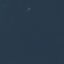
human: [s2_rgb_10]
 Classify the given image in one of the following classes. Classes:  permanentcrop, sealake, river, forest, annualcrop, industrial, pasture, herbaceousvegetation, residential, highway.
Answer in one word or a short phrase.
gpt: SeaLake